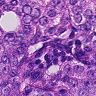
Metastatic tissue present: yes